Field crop: maize
Growth stage: 1
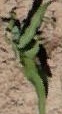
Species: maize